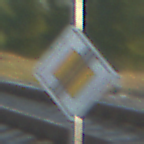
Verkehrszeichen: EndeVorfahrtsstrasse
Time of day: SunriseSunset
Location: Outdoor (RoadRail)
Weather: Clear
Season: NotSpecified
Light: Natural